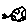
Label: moon